Question: I'm fairly new to d3.js and I'm building a bar graph in D3.js.
I'm trying to make the background three different colors to break the x axis into distinct three zones (low, medium, and high). I figure I should be appending some '<g>'elements but I'm not sure how to place them in this case.
The site is up <URL>:

Not sure if providing more of the code would help
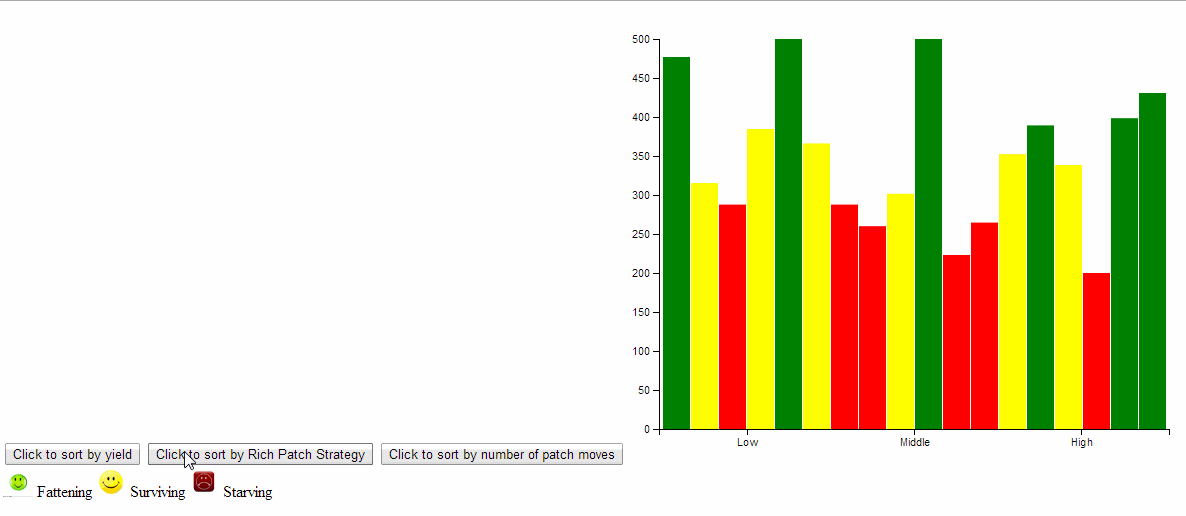
Answer: This answer is based on what Josh suggested in the comments but I thought I'd add my code since I also had to deal with a mouseover and so this created some extra challenges too.
One thing worth mentioning is that there isn't a z-index with SVGs so you have to put the new background shades in first and then do the chart bars (which is also why you have to give the rectangles for the bar chart a new name, as per Josh's suggestion)
'''
svg.append("rect")
.attr("y", padding)
.attr("x", padding)
.attr("width", 200)
.attr("height", h -padding*2)
.attr("fill", "rgba(0,255,0, 0.3")
.attr("class", "legendBar")
svg.append("rect")
.attr("y", padding)
.attr("x", padding +200)
.attr("width", 200)
.attr("height", h -padding*2)
.attr("fill", "rgba(0,0,255, 0.3")
.attr("class", "legendBar")
svg.append("rect")
.attr("y", padding)
.attr("x", padding +400)
.attr("width", 200)
.attr("height", h -padding*2)
.attr("fill", "rgba(255,0,0, 0.3")
.attr("class", "legendBar")
svg.selectAll("rect.bars")
.data(dataset)
.enter()
.append("rect")
.attr("class", "bars")
.attr("x", 0 + padding)
.attr("y", function(d, i){
return yScale(i);
})
.attr("width", function(d) {
return xScale(d.values[0]);
})
.attr("height", yScale.rangeBand())
.on("mouseover", function(d){
var yPosition = parseFloat(d3.select(this).attr("y")) + yScale.rangeBand() /2
var xPosition = parseFloat(d3.select(this).attr("x")) /2 + w /2;
d3.select("#tooltip")
.style("left", "660px")
.style("top", "140px")
.select("#strat")
.text(d.values[3]);
d3.select("#tooltip")
.select("#graph")
.attr("src", "img/cpg.jpg");
d3.select("#tooltip")
.select("#studentName")
.text(d.name);
d3.select("#tooltip").classed("hidden", false);
})
.on("mouseout", function() {
d3.select("#tooltip").classed("hidden", true);
});
'''